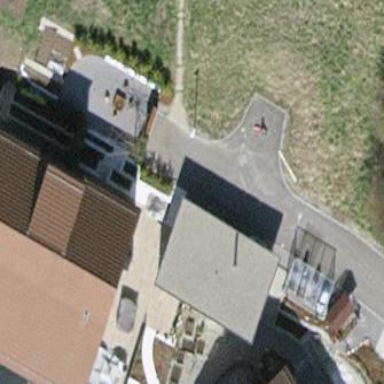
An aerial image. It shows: View of roof of building.